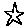
Label: star